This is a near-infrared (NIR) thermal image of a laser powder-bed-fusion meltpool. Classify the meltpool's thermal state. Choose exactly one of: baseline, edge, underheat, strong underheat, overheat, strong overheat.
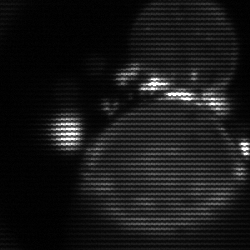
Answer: edge